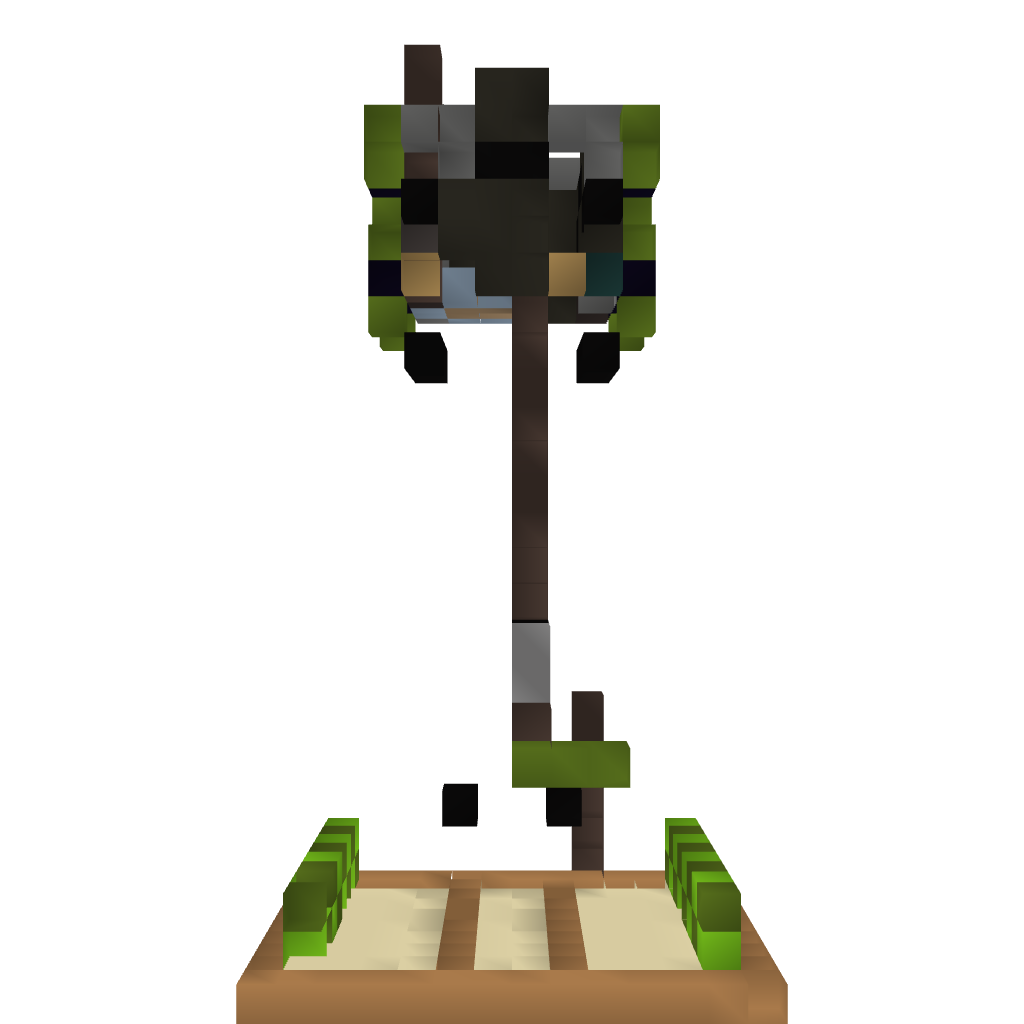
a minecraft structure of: creeper